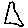
Label: triangle